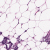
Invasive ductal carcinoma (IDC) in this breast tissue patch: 0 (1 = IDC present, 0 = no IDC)